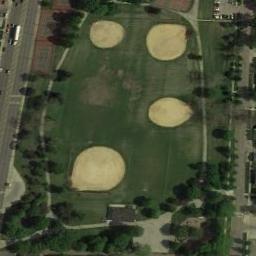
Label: baseball_diamond